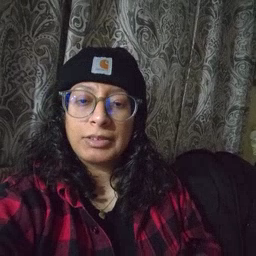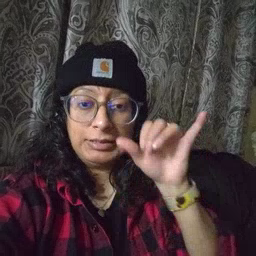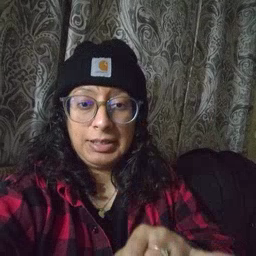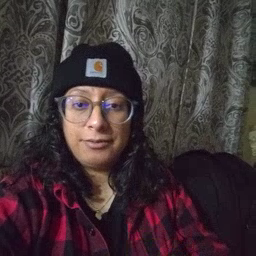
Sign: stay